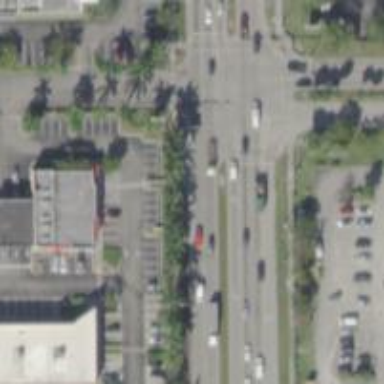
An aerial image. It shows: Asphalt footway with uncontrolled pedestrian crossing marked with lines.